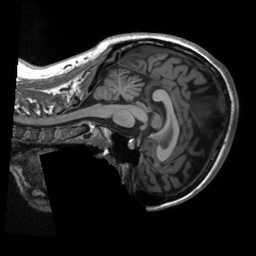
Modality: T1w
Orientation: sagittal
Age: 26
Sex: female
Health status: healthy
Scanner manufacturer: siemens
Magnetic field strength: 3 T
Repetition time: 2.3 s
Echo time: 0.00229 s